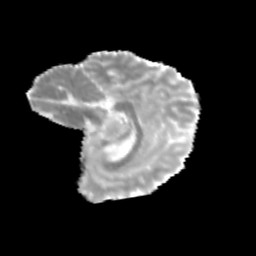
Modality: MD
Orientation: sagittal
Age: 12
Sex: female
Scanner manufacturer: siemens
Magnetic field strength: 3 T
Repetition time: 3.8 s
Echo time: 0.07 s